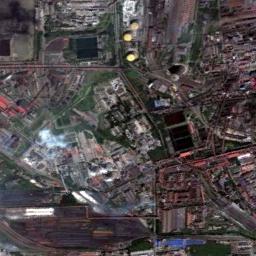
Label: thermal_power_station